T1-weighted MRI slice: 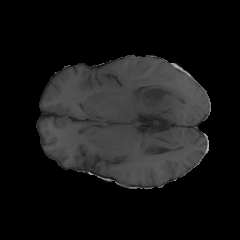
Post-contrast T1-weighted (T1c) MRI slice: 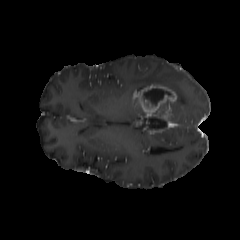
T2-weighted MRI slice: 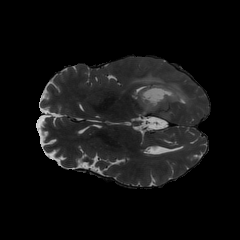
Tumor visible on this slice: yes